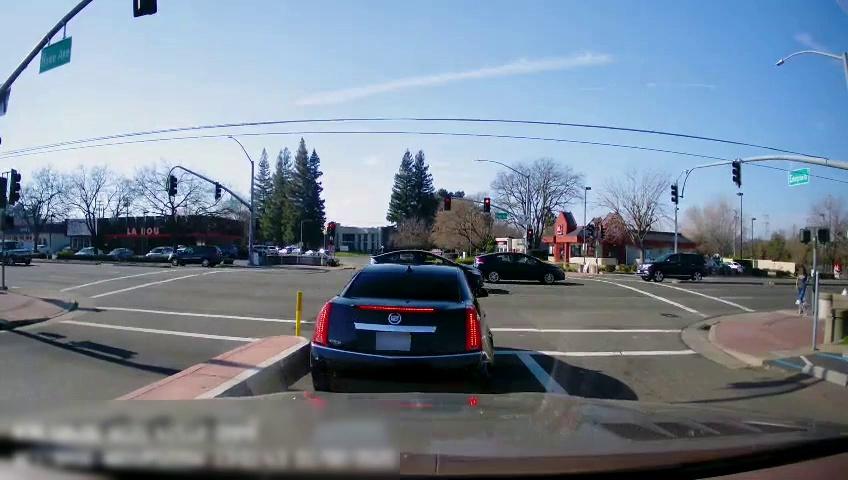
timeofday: Day
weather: Sunny
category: Drivable Space
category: Vehicles | SUV
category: Vehicles | Car
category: Vehicles | SUV
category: Pedestrians
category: Vehicles | Car
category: Vehicles | Car
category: Vehicles | SUV
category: Vehicles | Car
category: Vehicles | Car
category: Vehicles | Car
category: Lanes | Opposite Lane
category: Lanes | Current Lane
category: Traffic | Lights
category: Traffic | Signs
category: Traffic | Lights
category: Traffic | Lights
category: Traffic | Lights
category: Traffic | Lights
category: Traffic | Lights
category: Traffic | Lights
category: Traffic | Lights
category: Traffic | Lights
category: Traffic | Signs
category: Traffic | Lights
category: Traffic | Lights
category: Traffic | Lights
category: Traffic | Lights
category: Traffic | Lights
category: Traffic | Signs
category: Traffic | Lights
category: Traffic | Lights